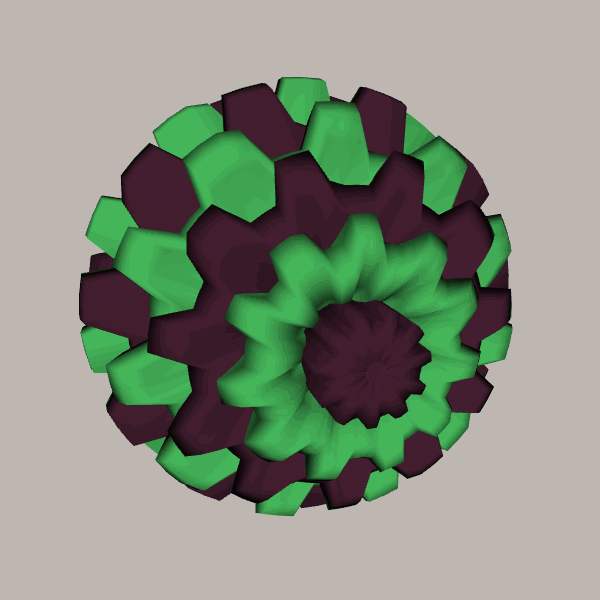
Background: light